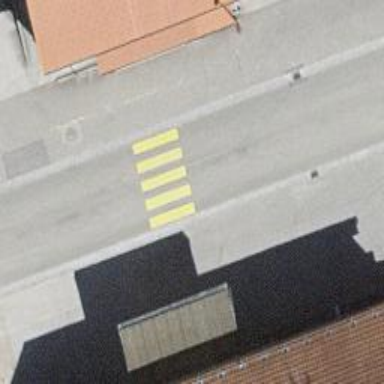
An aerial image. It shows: Bus stop with platform for public transport.